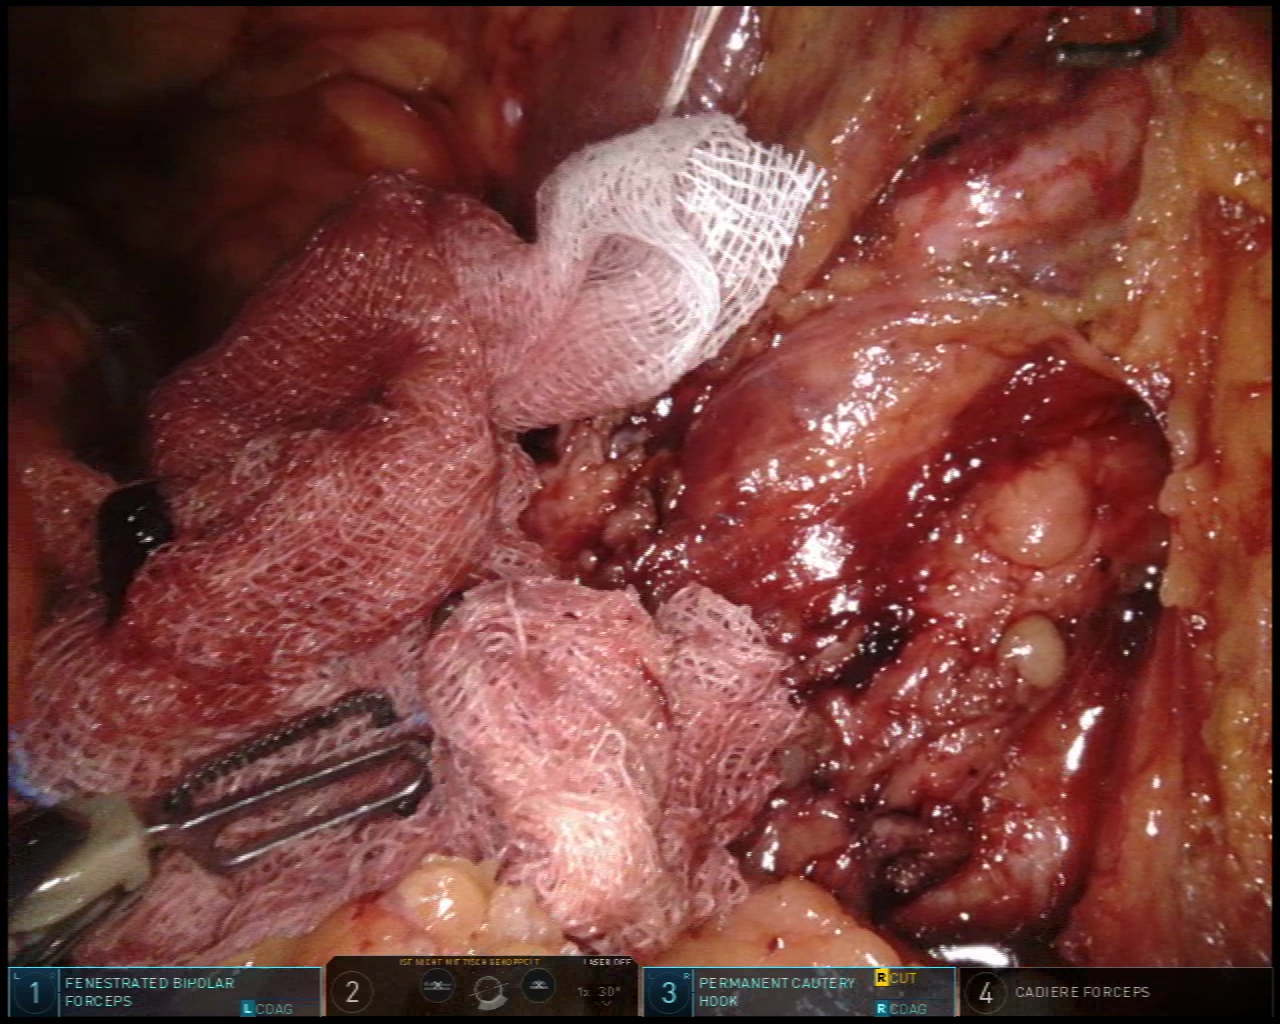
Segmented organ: ureter
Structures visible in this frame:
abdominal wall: no
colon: no
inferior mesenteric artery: no
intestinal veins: no
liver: no
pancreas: no
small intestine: no
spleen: no
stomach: no
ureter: yes
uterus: no
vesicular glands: no